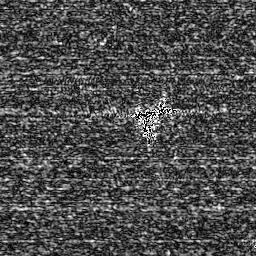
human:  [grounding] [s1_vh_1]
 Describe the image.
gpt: In the satellite image, there is  <ref>1 medium ship </ref> <box>[[52, 41, 68, 46, 0]]</box> located at center.